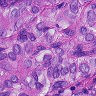
Metastatic tissue present: yes